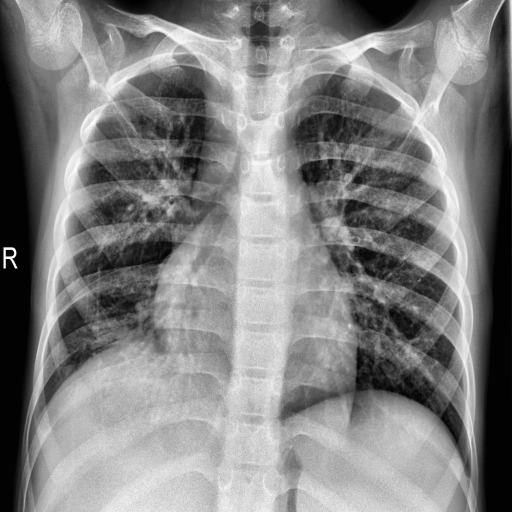
Finding: PNEUMONIA